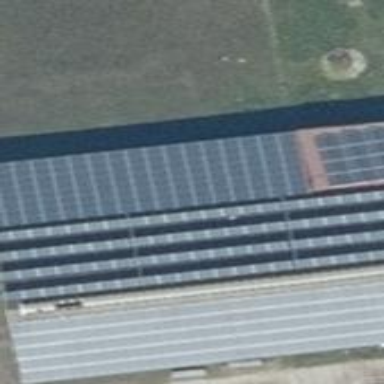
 generating electricity through photovoltaic methods."